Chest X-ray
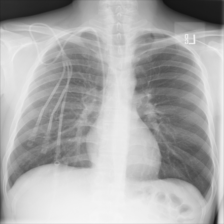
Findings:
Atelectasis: negative
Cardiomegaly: negative
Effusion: negative
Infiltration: negative
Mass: negative
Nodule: negative
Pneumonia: negative
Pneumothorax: negative
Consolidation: negative
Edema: negative
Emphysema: negative
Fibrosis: negative
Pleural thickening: negative
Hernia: negative